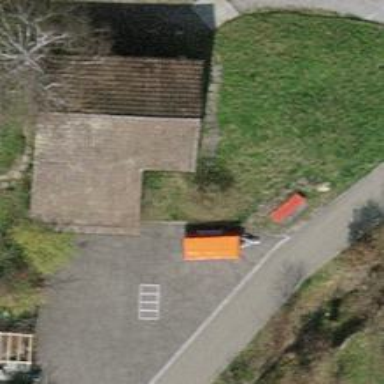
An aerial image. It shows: Fire station.